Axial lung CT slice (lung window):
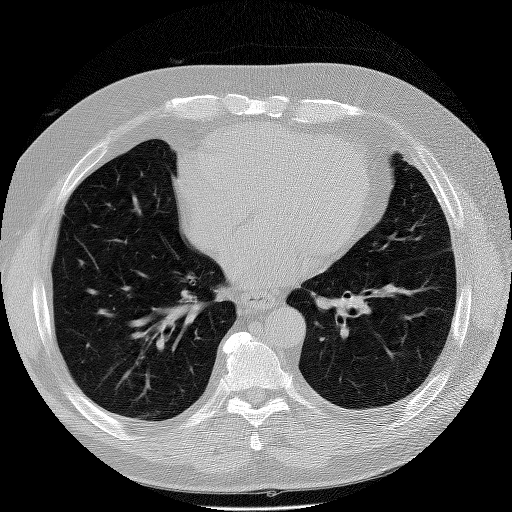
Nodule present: no